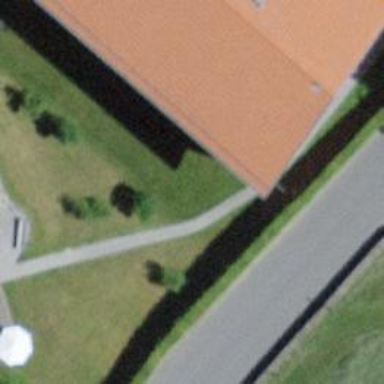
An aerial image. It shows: Path with pebblestone surface.